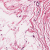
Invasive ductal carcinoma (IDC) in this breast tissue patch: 0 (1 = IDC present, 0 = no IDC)